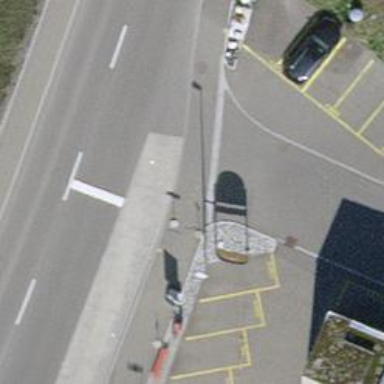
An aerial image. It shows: Platform road.